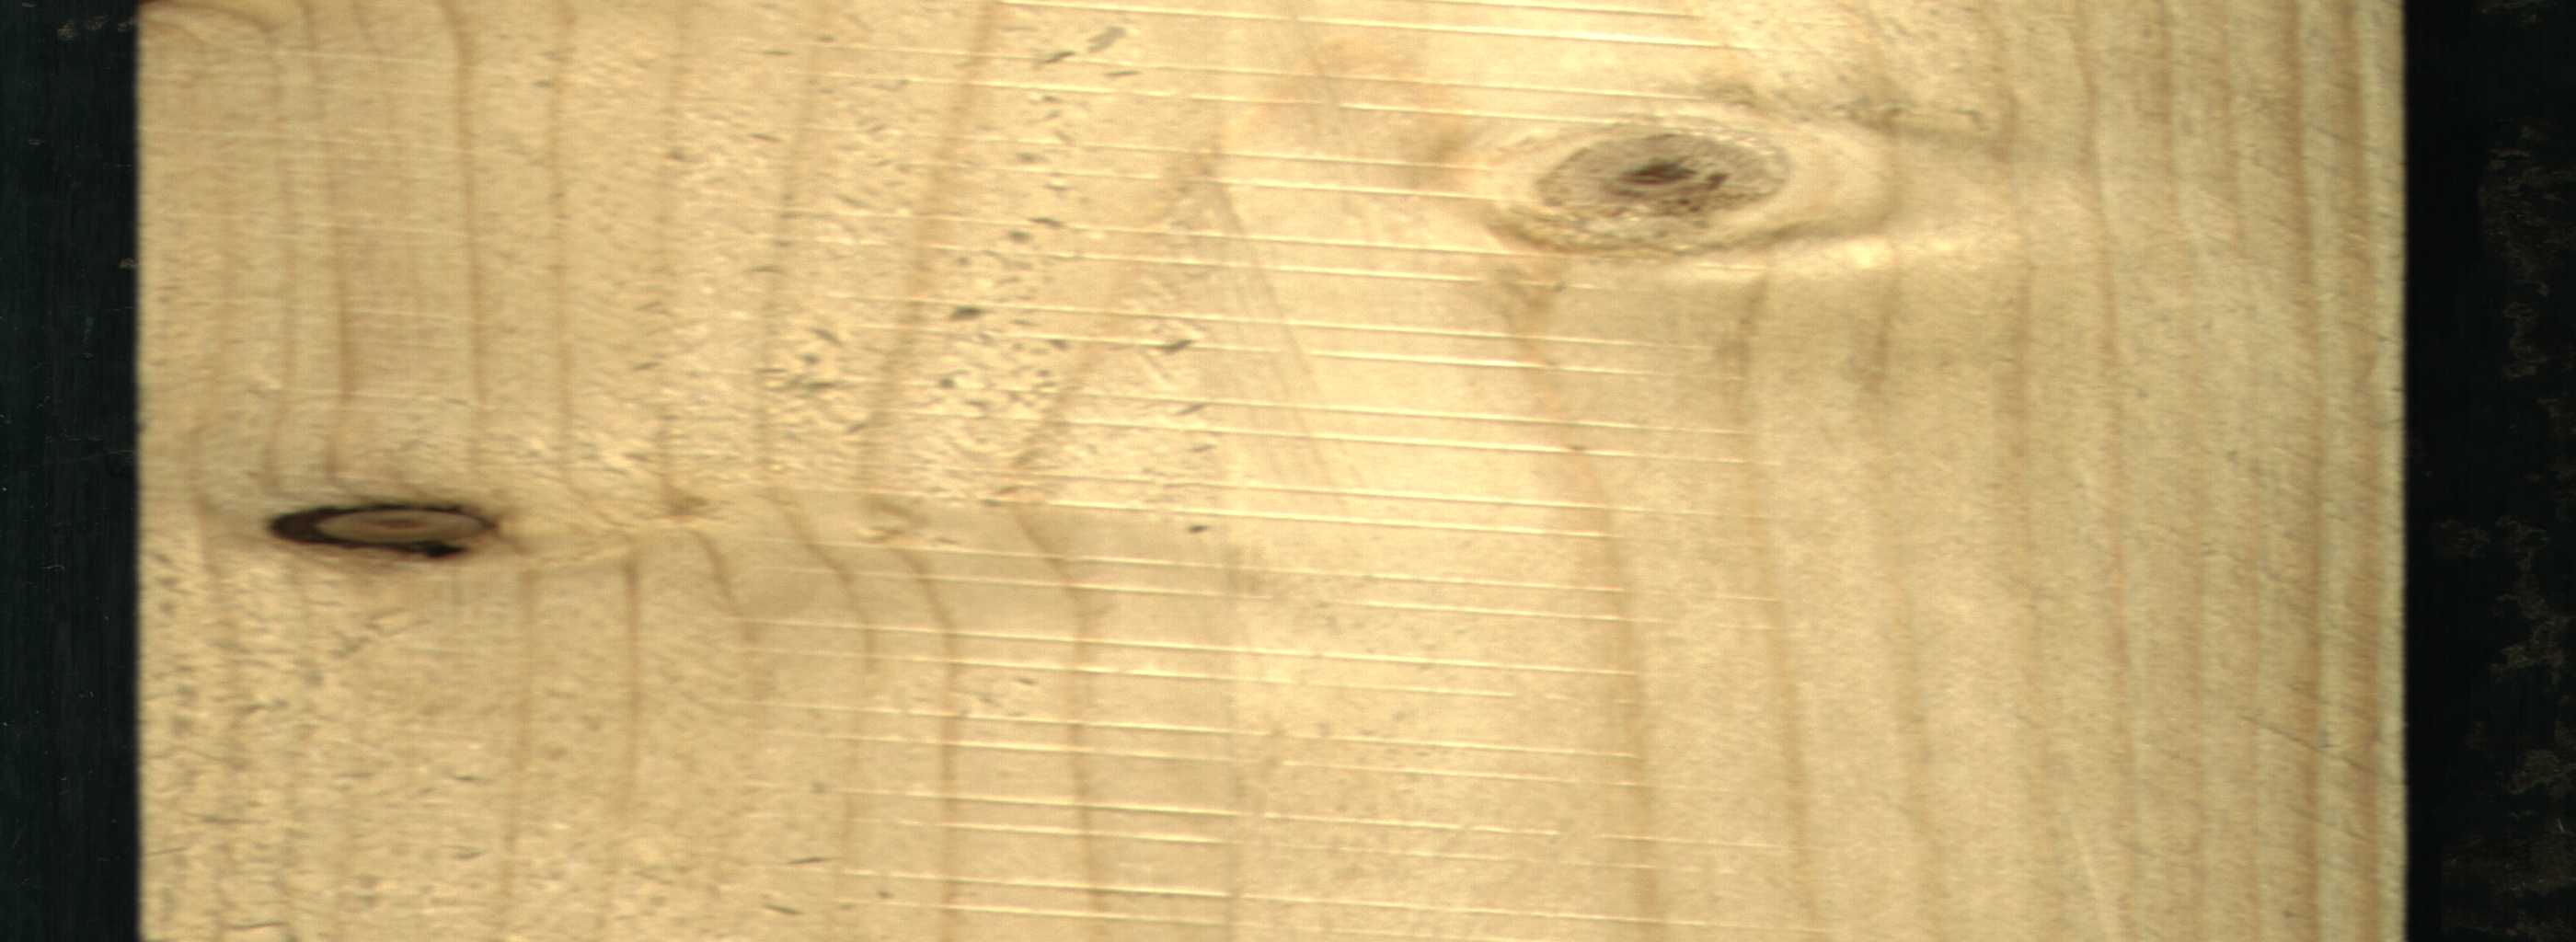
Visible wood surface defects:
Dead_Knot
Live_Knot